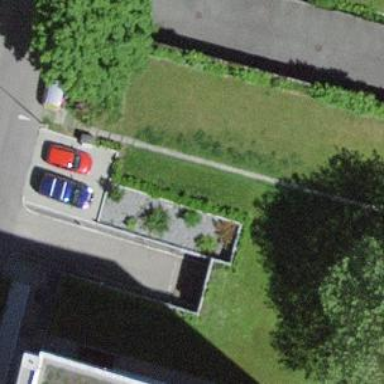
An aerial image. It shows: Garage.